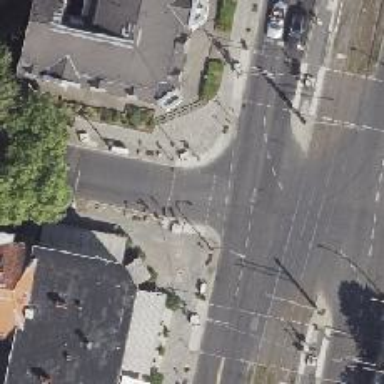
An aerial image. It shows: Road crossing with traffic signals.